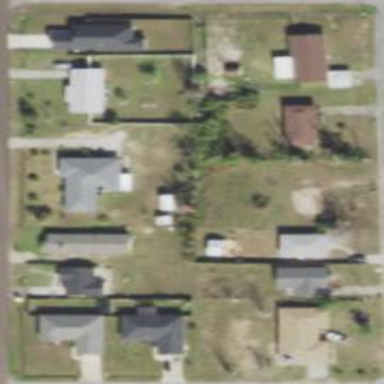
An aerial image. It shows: Residential area consisting of single-family homes.